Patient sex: F
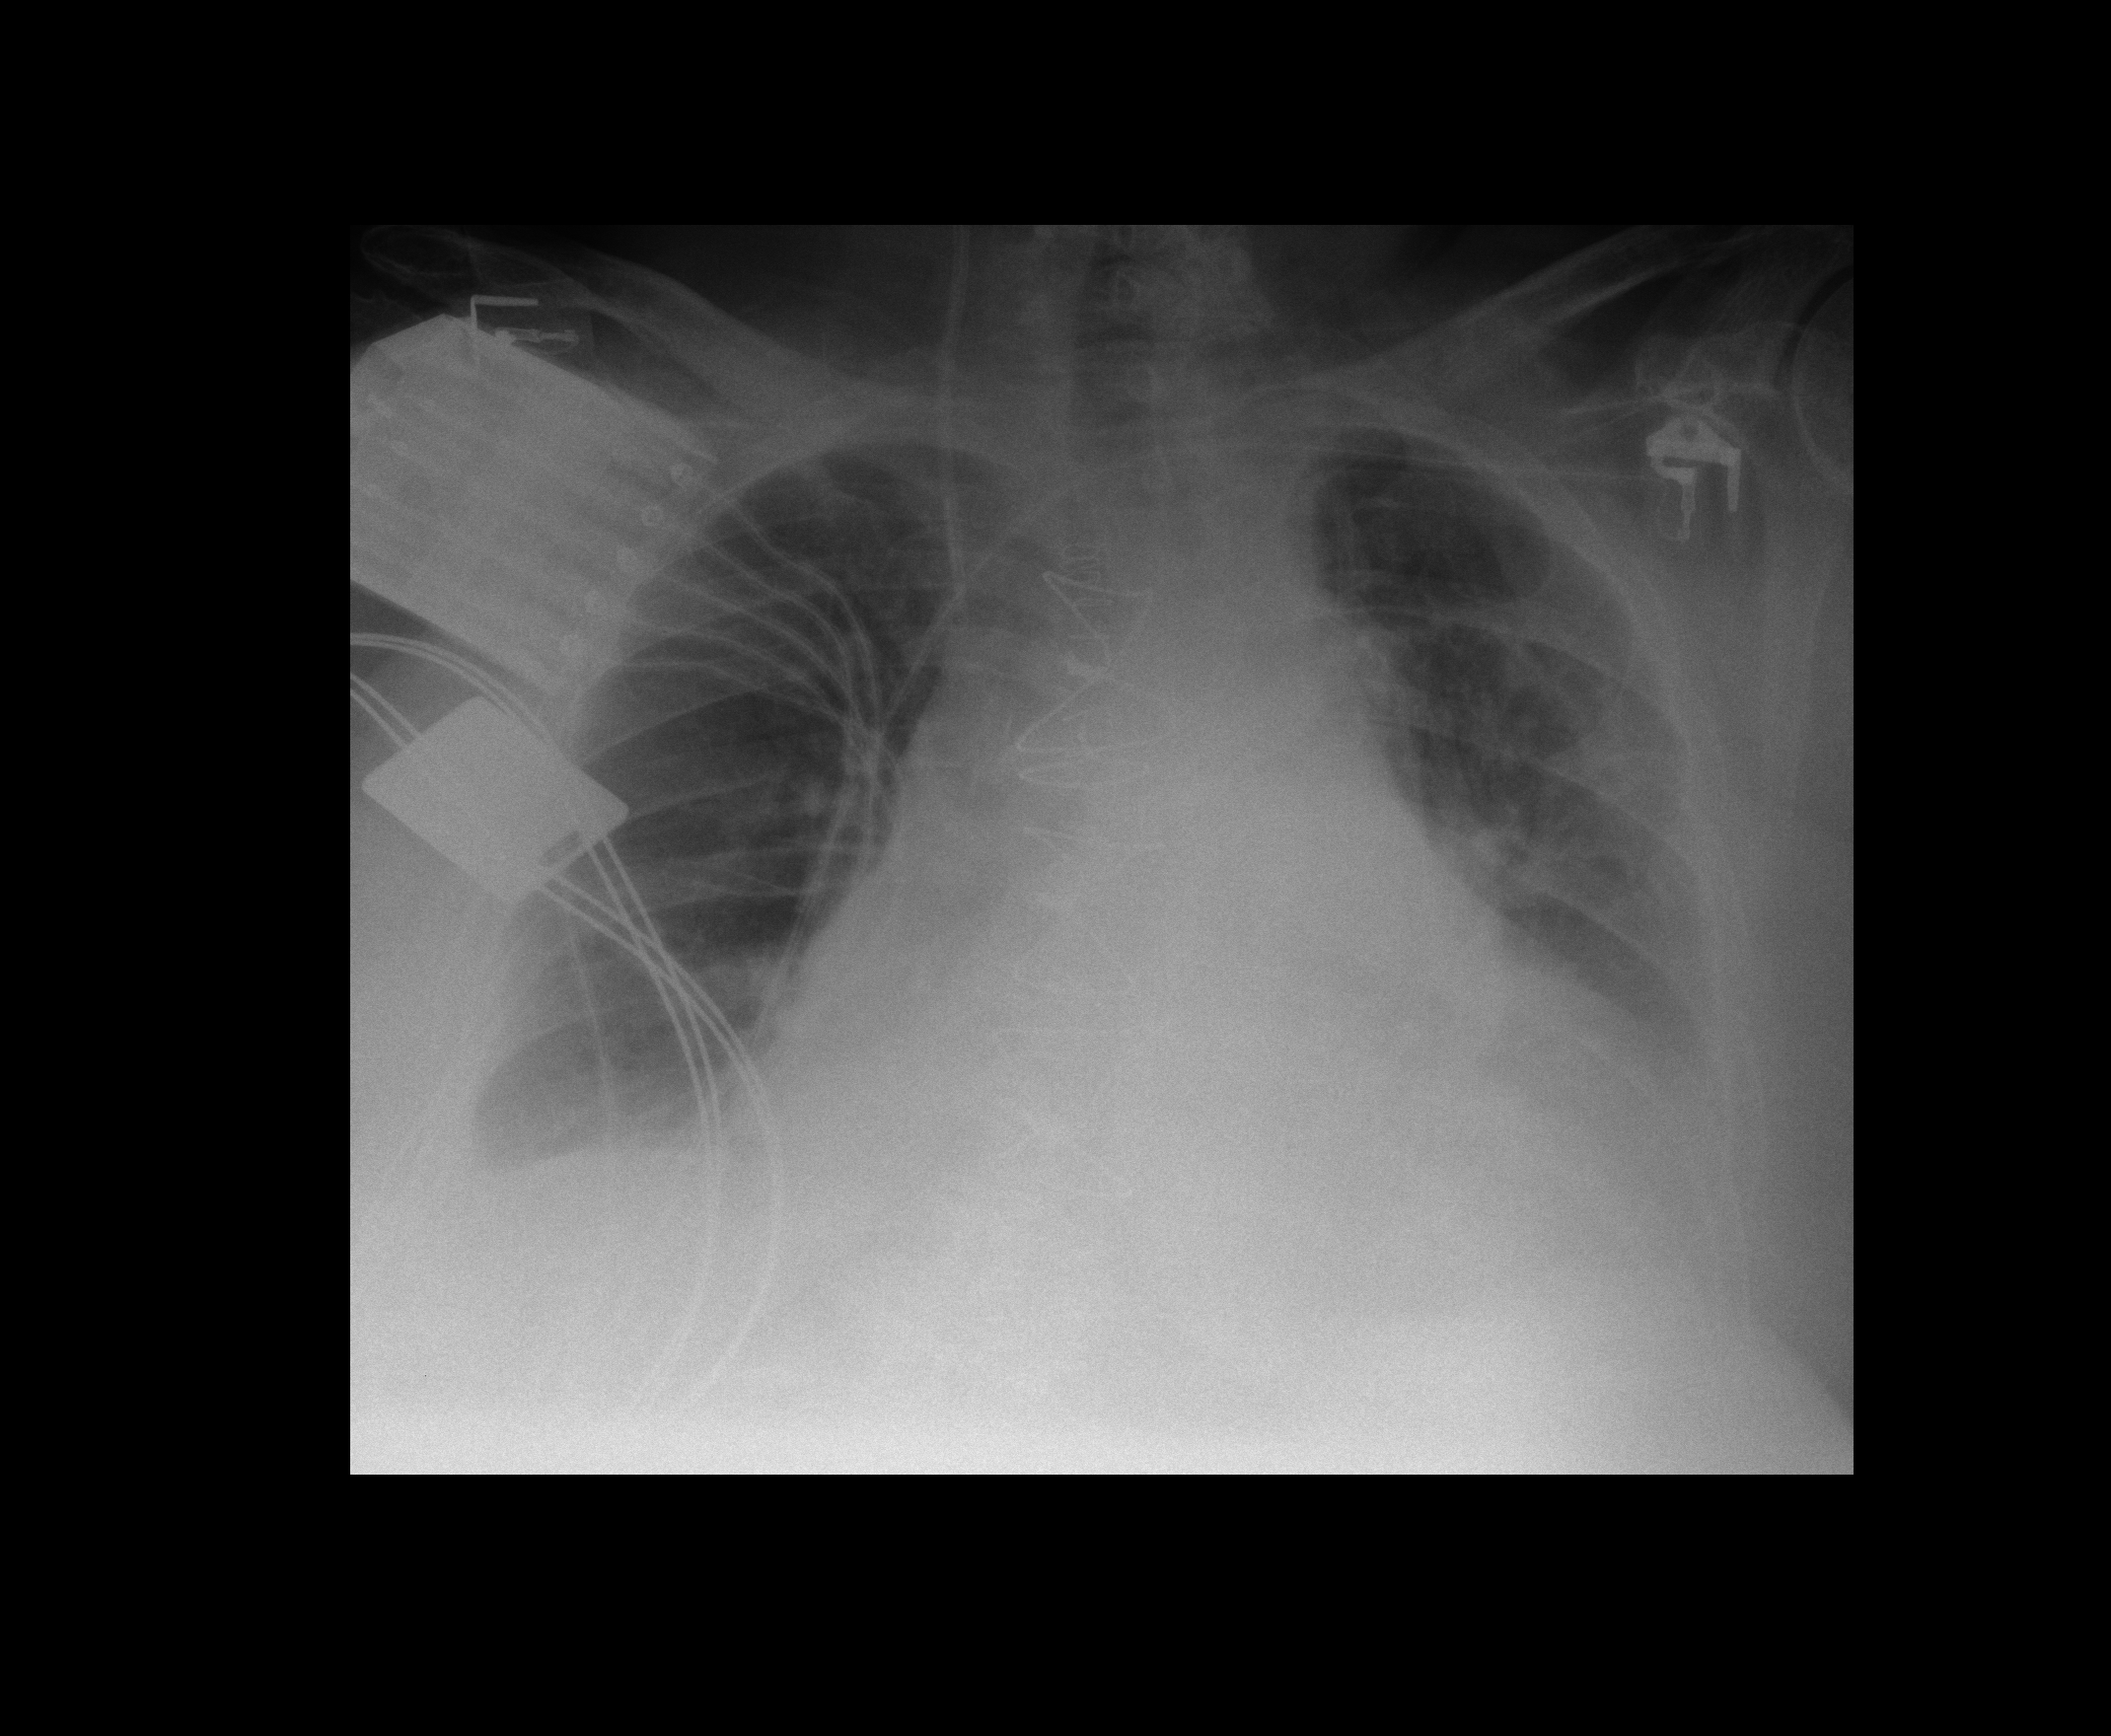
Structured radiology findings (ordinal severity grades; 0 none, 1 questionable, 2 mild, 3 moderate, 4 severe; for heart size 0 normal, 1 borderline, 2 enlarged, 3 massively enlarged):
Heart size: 3
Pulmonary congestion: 1
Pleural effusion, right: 2
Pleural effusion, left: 1
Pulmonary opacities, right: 1
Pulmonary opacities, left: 1
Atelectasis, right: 2
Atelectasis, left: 2